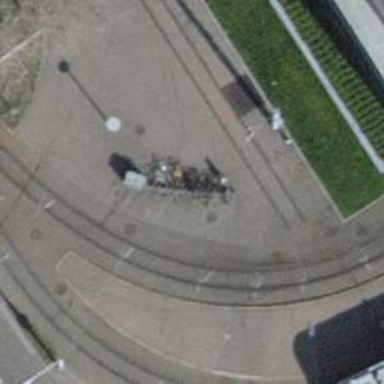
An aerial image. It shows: Bicycle parking area with stands available.